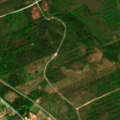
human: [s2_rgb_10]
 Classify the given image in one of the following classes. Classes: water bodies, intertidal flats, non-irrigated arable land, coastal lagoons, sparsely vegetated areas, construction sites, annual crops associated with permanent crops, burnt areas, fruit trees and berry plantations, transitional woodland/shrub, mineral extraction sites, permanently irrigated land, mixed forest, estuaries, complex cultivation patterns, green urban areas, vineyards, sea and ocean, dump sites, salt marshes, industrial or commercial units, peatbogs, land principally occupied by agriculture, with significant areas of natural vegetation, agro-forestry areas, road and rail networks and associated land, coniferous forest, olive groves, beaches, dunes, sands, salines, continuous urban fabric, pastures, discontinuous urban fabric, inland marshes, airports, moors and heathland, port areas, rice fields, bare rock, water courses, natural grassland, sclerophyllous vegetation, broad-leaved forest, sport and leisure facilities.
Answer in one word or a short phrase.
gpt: land principally occupied by agriculture, with significant areas of natural vegetation, mixed forest, transitional woodland/shrub